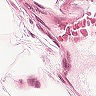
Metastatic tissue present: no